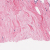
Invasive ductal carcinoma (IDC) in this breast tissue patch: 0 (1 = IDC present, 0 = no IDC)